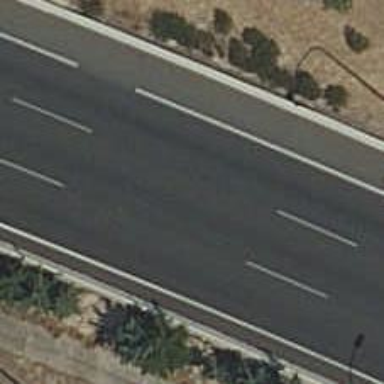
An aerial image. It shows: Asphalt motorway with embankment.